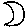
Label: moon